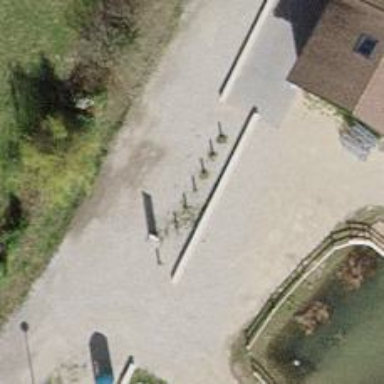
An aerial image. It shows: Bicycle parking area with gravel surface. The parking area is equipped with bollards.